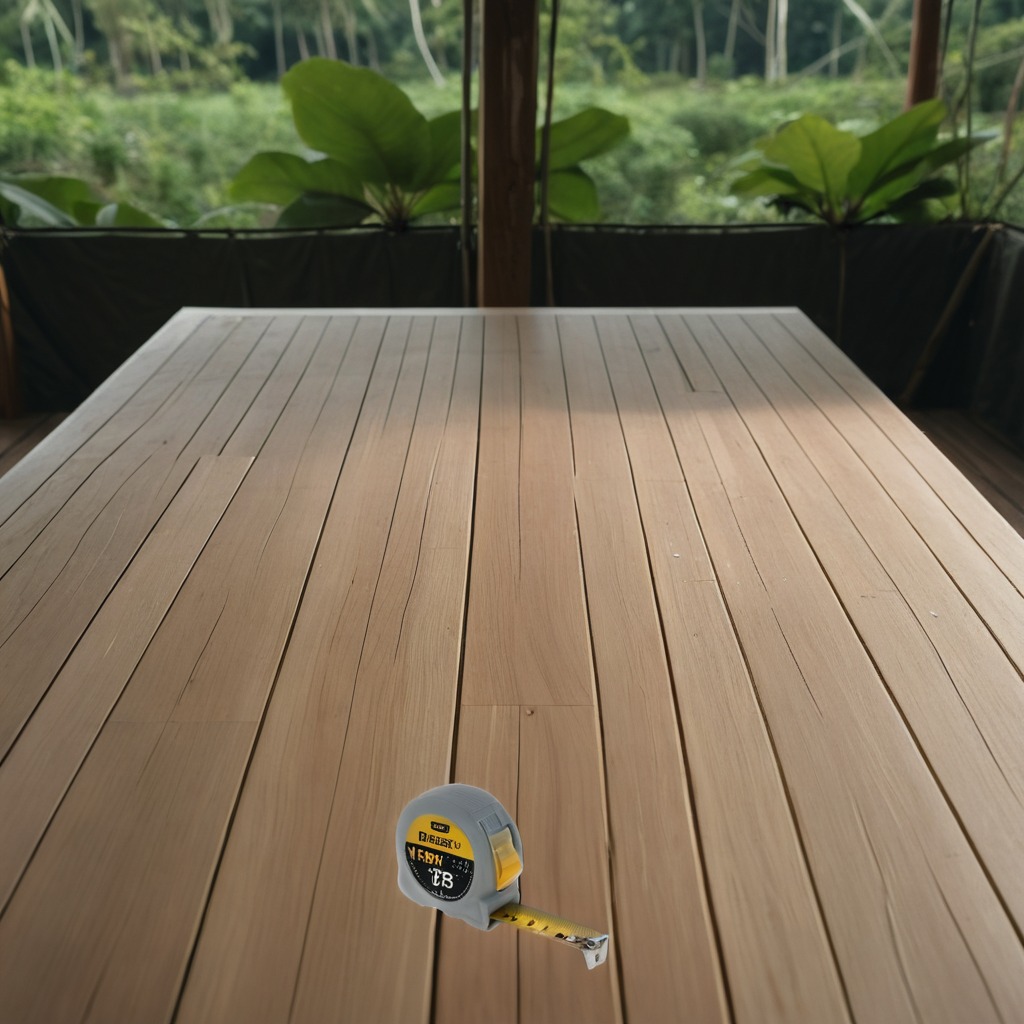
A measuring tape lies on the wooden table inside a jungle field workshop tent.